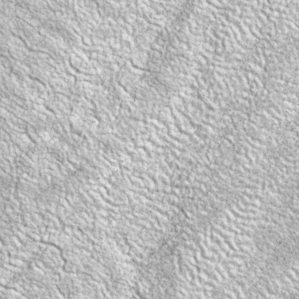
Label: non_frost